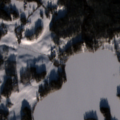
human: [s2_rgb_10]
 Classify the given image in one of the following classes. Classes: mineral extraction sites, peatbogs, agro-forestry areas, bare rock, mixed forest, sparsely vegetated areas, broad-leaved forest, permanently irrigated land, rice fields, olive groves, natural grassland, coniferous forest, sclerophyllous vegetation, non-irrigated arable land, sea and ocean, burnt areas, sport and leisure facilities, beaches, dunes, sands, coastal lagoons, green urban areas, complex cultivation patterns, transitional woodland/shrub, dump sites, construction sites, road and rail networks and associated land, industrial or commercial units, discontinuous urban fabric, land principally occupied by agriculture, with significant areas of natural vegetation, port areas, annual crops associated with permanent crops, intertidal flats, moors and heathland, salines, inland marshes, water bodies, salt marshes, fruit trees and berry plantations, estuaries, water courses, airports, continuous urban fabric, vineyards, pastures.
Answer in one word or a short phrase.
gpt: land principally occupied by agriculture, with significant areas of natural vegetation, coniferous forest, mixed forest, water bodies